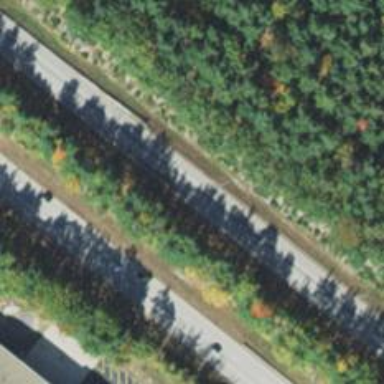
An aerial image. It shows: Asphalt motorway.